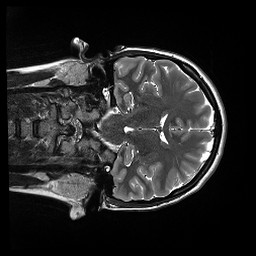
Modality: T2w
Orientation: coronal
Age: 22
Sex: female